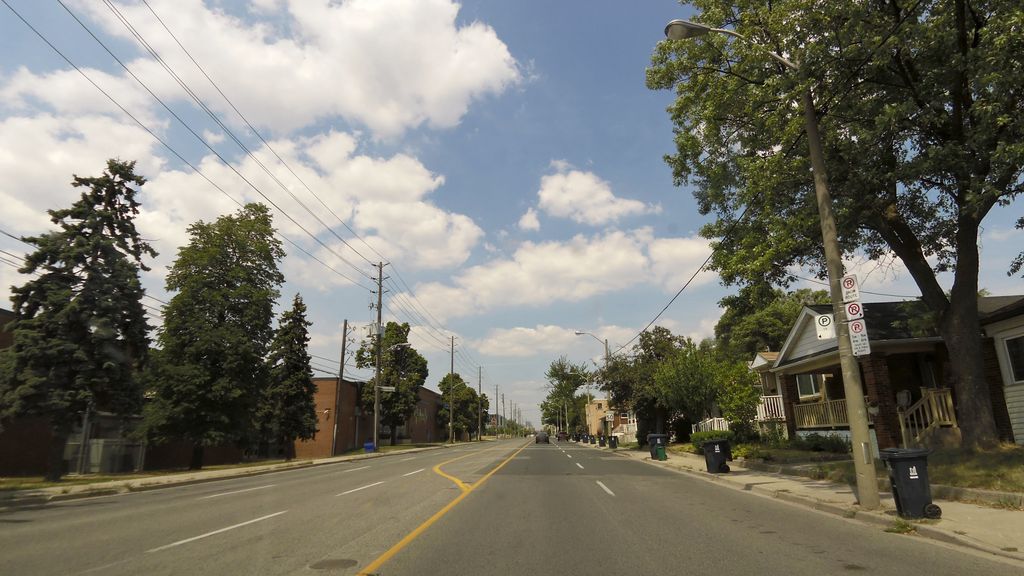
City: toronto